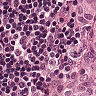
Metastatic tissue present: yes